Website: macys
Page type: cart
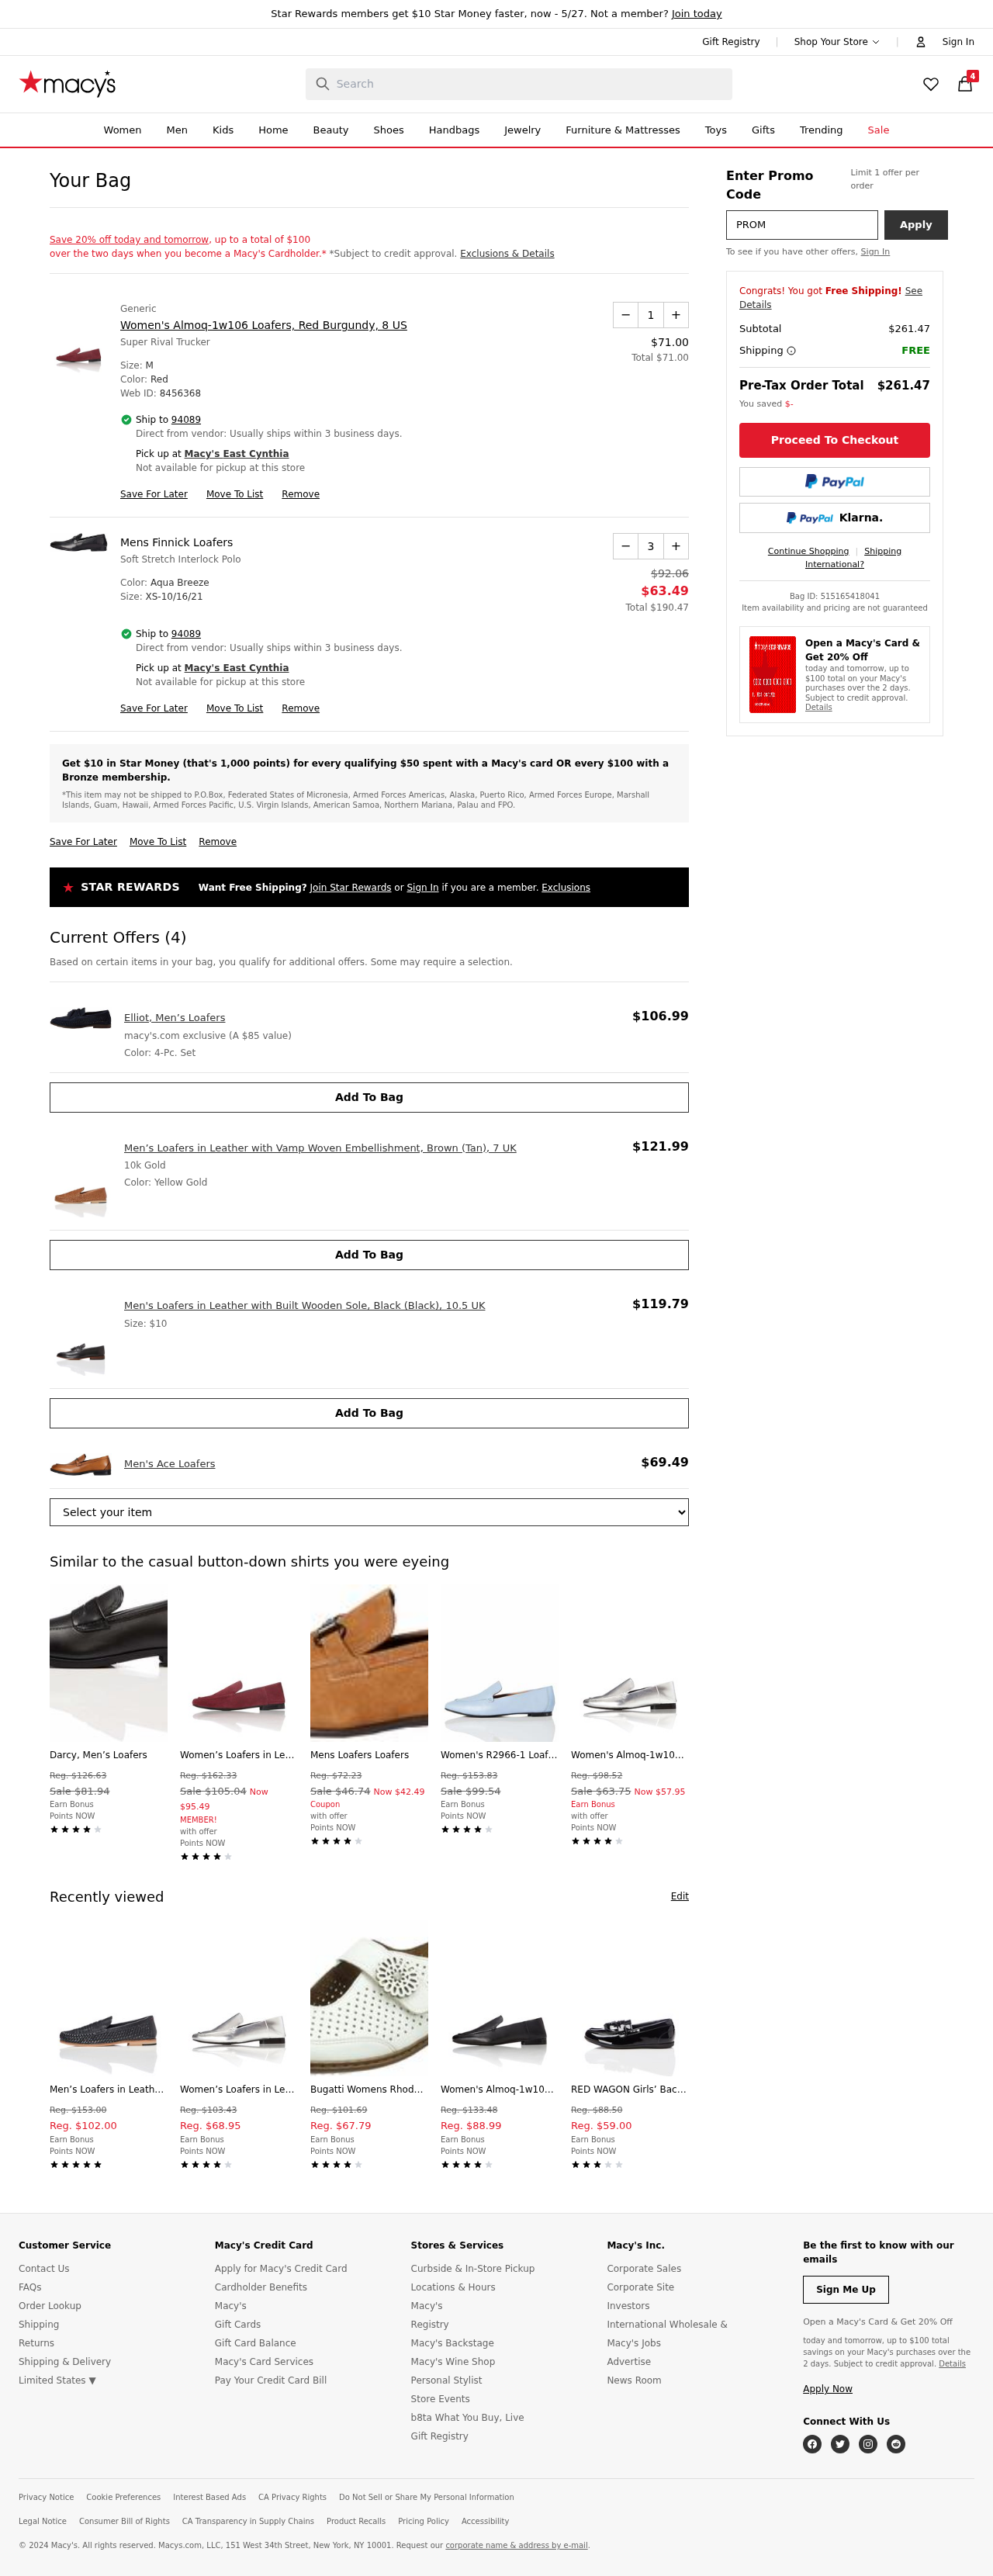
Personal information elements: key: PII_CITY
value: East Cynthia
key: PII_POSTCODE
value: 94089
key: PII_PROMO_CODE
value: PROMO43TL
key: PII_POSTCODE2
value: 94089
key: PII_CITY2
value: East Cynthia
Product elements: key: PRODUCT1_BRAND
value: Generic
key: PRODUCT1_NAME
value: Women's Almoq-1w106 Loafers, Red Burgundy, 8 US
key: PRODUCT1_PRICE
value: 71
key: PRODUCT1_QUANTITY
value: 1
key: PRODUCT2_NAME
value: Mens Finnick Loafers
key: PRODUCT2_PRICE
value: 63.49
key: PRODUCT2_QUANTITY
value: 3
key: PRODUCT3_NAME
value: Elliot, Men’s Loafers
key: PRODUCT3_PRICE
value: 106.99
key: PRODUCT4_NAME
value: Men’s Loafers in Leather with Vamp Woven Embellishment, Brown (Tan), 7 UK
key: PRODUCT4_PRICE
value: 121.99
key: PRODUCT5_NAME
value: Men's Loafers in Leather with Built Wooden Sole, Black (Black), 10.5 UK
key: PRODUCT5_PRICE
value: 119.79
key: PRODUCT6_NAME
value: Men's Ace Loafers
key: PRODUCT6_PRICE
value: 69.49
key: PRODUCT1_TOTAL
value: Total $71.00
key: PRODUCT2_ORIGINAL_PRICE
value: $92.06
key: PRODUCT2_TOTAL
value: Total $190.47
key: PRODUCT7_NAME
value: Darcy, Men’s Loafers
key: PRODUCT7_ORIGINAL_PRICE
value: Reg. $126.63
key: PRODUCT7_SALE_PRICE
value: Sale $81.94
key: PRODUCT8_NAME
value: Women’s Loafers in Leather with Soft Back, Red (Burgundy), 5 UK,ALMOQ-1W1-06
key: PRODUCT8_ORIGINAL_PRICE
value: Reg. $162.33
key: PRODUCT8_SALE_PRICE
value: Sale $105.04
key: PRODUCT8_PRICE
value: Now $95.49
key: PRODUCT9_NAME
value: Mens Loafers Loafers
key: PRODUCT9_ORIGINAL_PRICE
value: Reg. $72.23
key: PRODUCT9_SALE_PRICE
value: Sale $46.74
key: PRODUCT9_PRICE
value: Now $42.49
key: PRODUCT10_NAME
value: Women's R2966-1 Loafers
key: PRODUCT10_ORIGINAL_PRICE
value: Reg. $153.83
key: PRODUCT10_SALE_PRICE
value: Sale $99.54
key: PRODUCT11_NAME
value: Women's Almoq-1w106 Loafers, Silver, 8 US
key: PRODUCT11_ORIGINAL_PRICE
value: Reg. $98.52
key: PRODUCT11_SALE_PRICE
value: Sale $63.75
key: PRODUCT11_PRICE
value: Now $57.95
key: PRODUCT12_NAME
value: Men’s Loafers in Leather with Vamp Woven Embellishment, Black (Black), 10.5 UK
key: PRODUCT12_ORIGINAL_PRICE
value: Reg. $153.00
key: PRODUCT12_PRICE
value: Reg. $102.00
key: PRODUCT13_NAME
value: Women’s Loafers in Leather with Soft Back , Silver , 7 UK ,ALMOQ-1W1-06
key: PRODUCT13_ORIGINAL_PRICE
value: Reg. $103.43
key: PRODUCT13_PRICE
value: Reg. $68.95
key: PRODUCT14_NAME
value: Bugatti Womens Rhodos 2252708 Loafers
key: PRODUCT14_ORIGINAL_PRICE
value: Reg. $101.69
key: PRODUCT14_PRICE
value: Reg. $67.79
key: PRODUCT15_NAME
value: Women's Almoq-1w106 Loafers, Black, 8 US
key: PRODUCT15_ORIGINAL_PRICE
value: Reg. $133.48
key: PRODUCT15_PRICE
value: Reg. $88.99
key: PRODUCT16_NAME
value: RED WAGON Girls’ Back to School Tassel Loafers
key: PRODUCT16_ORIGINAL_PRICE
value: Reg. $88.50
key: PRODUCT16_PRICE
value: Reg. $59.00
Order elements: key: ORDER_NUM_ITEMS
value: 4
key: ORDER_SUBTOTAL
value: $261.47
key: ORDER_SUBTOTAL2
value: $261.47
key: ORDER_ID
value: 515165418041
Search elements: key: HEADER_SEARCH
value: Search